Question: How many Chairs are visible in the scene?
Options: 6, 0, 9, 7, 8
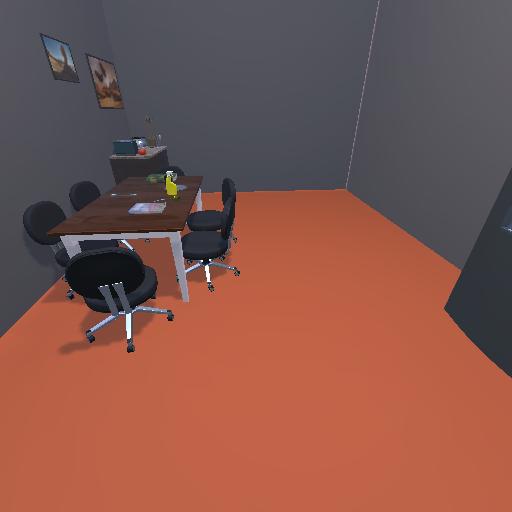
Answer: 6